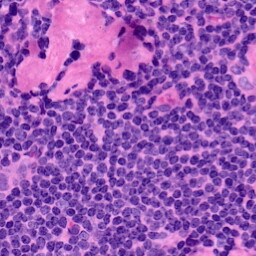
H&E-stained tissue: LymphNode